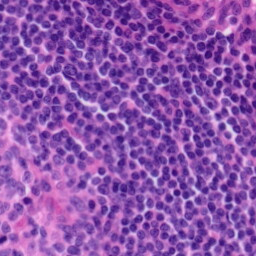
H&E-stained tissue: Tonsil